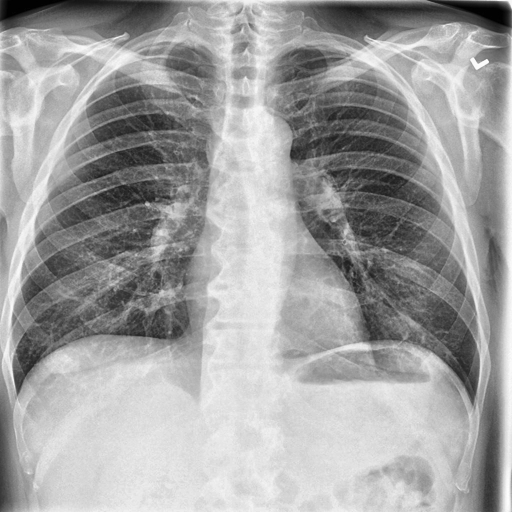
Finding: NORMAL